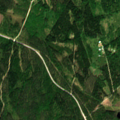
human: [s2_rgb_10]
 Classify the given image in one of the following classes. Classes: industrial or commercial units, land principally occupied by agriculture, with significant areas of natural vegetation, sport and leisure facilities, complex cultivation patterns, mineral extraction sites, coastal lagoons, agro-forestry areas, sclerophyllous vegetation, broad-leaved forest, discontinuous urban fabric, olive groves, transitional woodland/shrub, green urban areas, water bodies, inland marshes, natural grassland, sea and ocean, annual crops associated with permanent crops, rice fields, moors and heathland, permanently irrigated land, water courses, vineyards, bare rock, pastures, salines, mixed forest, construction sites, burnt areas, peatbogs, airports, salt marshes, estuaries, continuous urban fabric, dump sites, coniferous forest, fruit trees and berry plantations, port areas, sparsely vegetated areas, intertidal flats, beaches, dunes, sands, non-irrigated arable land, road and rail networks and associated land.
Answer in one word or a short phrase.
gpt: broad-leaved forest, coniferous forest, mixed forest